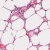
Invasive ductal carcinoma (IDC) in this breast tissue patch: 0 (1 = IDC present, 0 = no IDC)